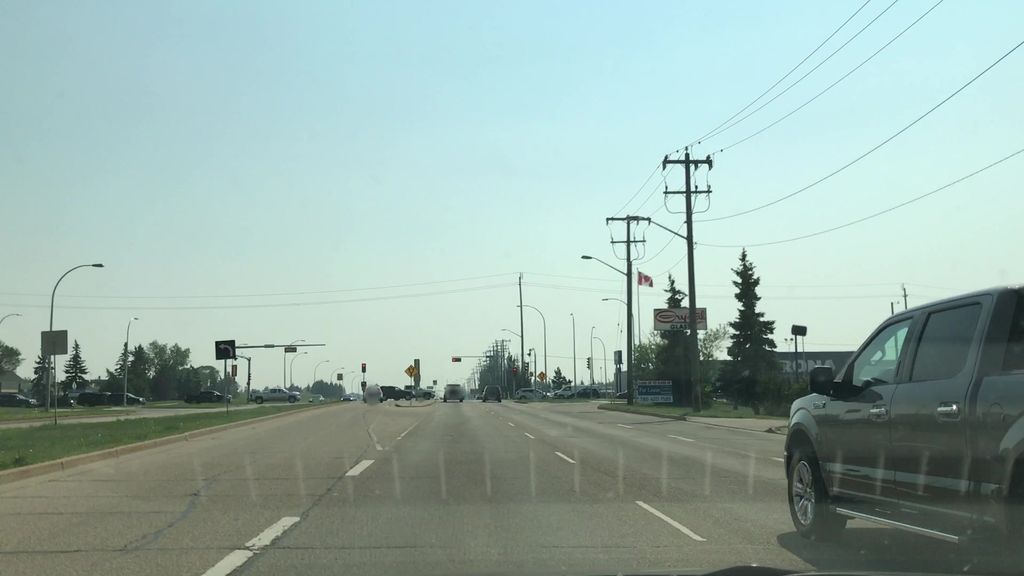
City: edmonton